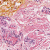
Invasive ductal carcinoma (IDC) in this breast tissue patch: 0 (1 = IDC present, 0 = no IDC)